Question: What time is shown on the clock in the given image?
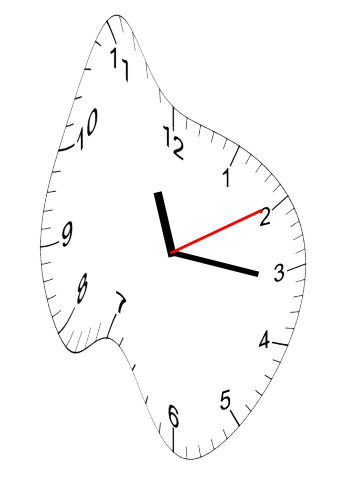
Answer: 11:16:10